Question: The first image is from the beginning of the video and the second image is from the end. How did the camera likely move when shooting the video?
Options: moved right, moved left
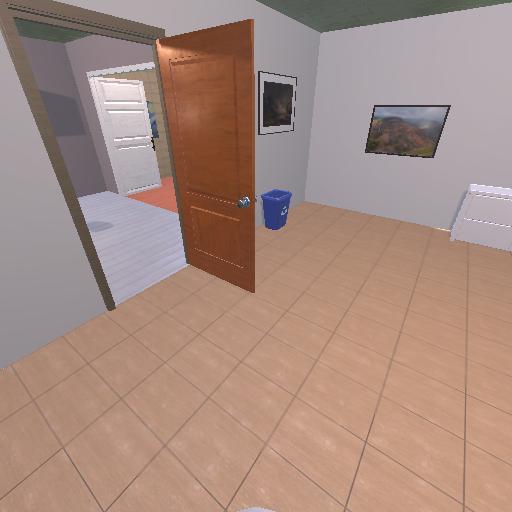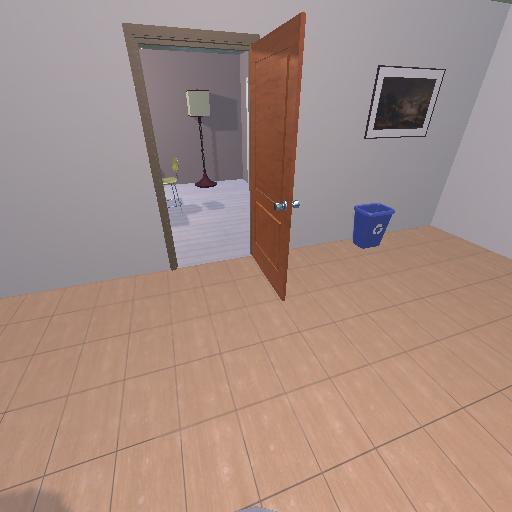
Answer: moved right